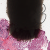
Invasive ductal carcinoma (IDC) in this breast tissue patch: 0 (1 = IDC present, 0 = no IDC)